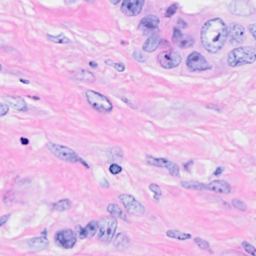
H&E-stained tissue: Breast